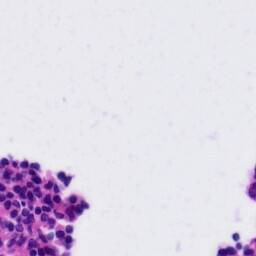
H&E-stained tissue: Tonsil